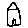
Label: house